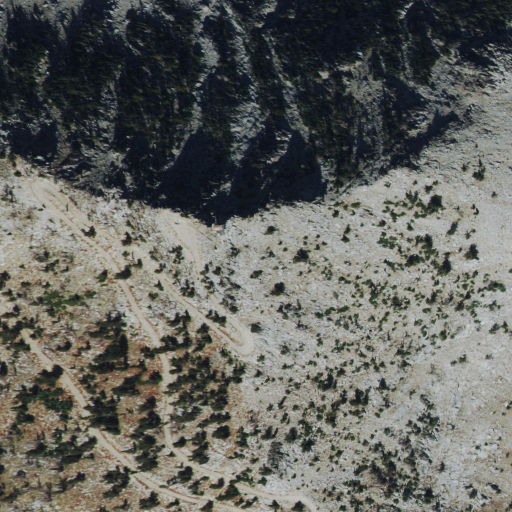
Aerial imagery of mountain in Idaho named Trinity Mountain containing grassland, shrub, evergreen forest, and snow